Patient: sex M, age 74
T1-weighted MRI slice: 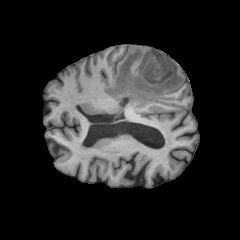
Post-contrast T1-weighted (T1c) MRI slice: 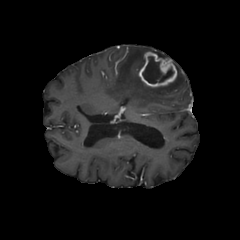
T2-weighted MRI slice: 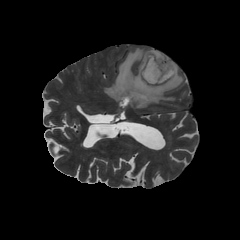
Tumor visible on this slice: yes
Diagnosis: Glioblastoma, IDH-wildtype
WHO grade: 4